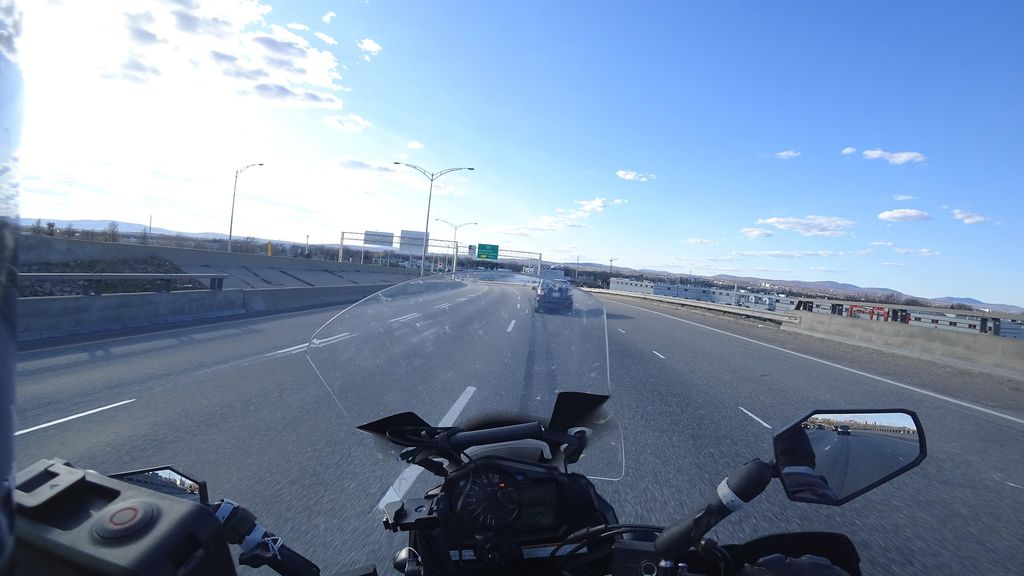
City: quebec_city